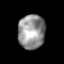
Tissue: skin
Cell type: Epithelial cells
Senescence score: 0.2813
Nuclear area (px): 905
Mean DAPI intensity: 147.601